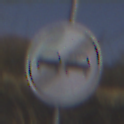
Verkehrszeichen: EndeUeberholverbot
Umgebung: Outdoor, Nature
Tageszeit: Midday
Wetter: Clear
Licht: Natural
Jahreszeit: NotSpecified
Kontrast: HighContrast